Question: I just build a simple system information. I want to send email automatically to user every Monday. How to send email automatically in Laravel 5, is there a tool that can solve my problem?
@bogdan this is my code
'''
public function send_email(){
$date = getdate();
$date_now = date('Y-m-d',strtotime('now'));
$date_exp = date('Y-m-d', strtotime('+6 day'));
$certificate_data = Certificate::where('expired_date', '<=', $date_exp)->where('expired_date', '>=', $date_now)->get();
foreach($certificate_data as $key => $certificate){
$student_data = $certificate->student;
$student_company = Student::find($student_data->id)->company;
$data = ['com_nama' => $student_company->name, 'nama' => $student_data->name, 'judul'=>$certificate->title,'exp_date'=>$certificate->expired_date];
$path_file = Config::get('custom_path.certificates').'/'. $certificate->image;
$test = Mail::send('emails.notification', $data, function($m) use($student_company,$path_file,$student_data,$certificate){
$m->to($student_company->email);
$m->subject('Pemberitahuan Waktu Kadaluarsa Sertifikat');
$m->attach($path_file, ['as' => $student_data->name.'-'.$certificate->title]);
});
}
}
'''
here the error

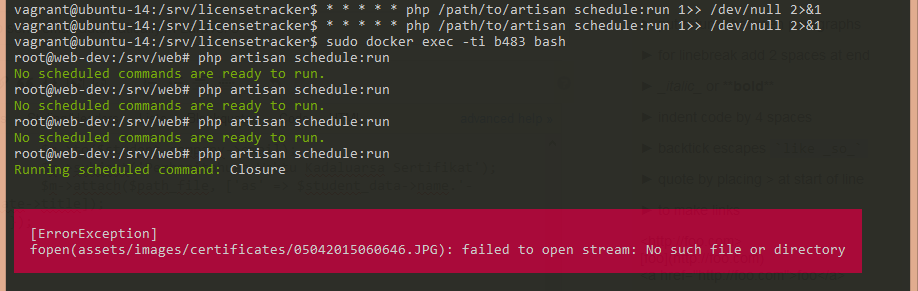
Answer: You can make use of <URL>. In your case something like this should do:
'''
$schedule->call(function()
{
// Send emails here
})->mondays();
'''